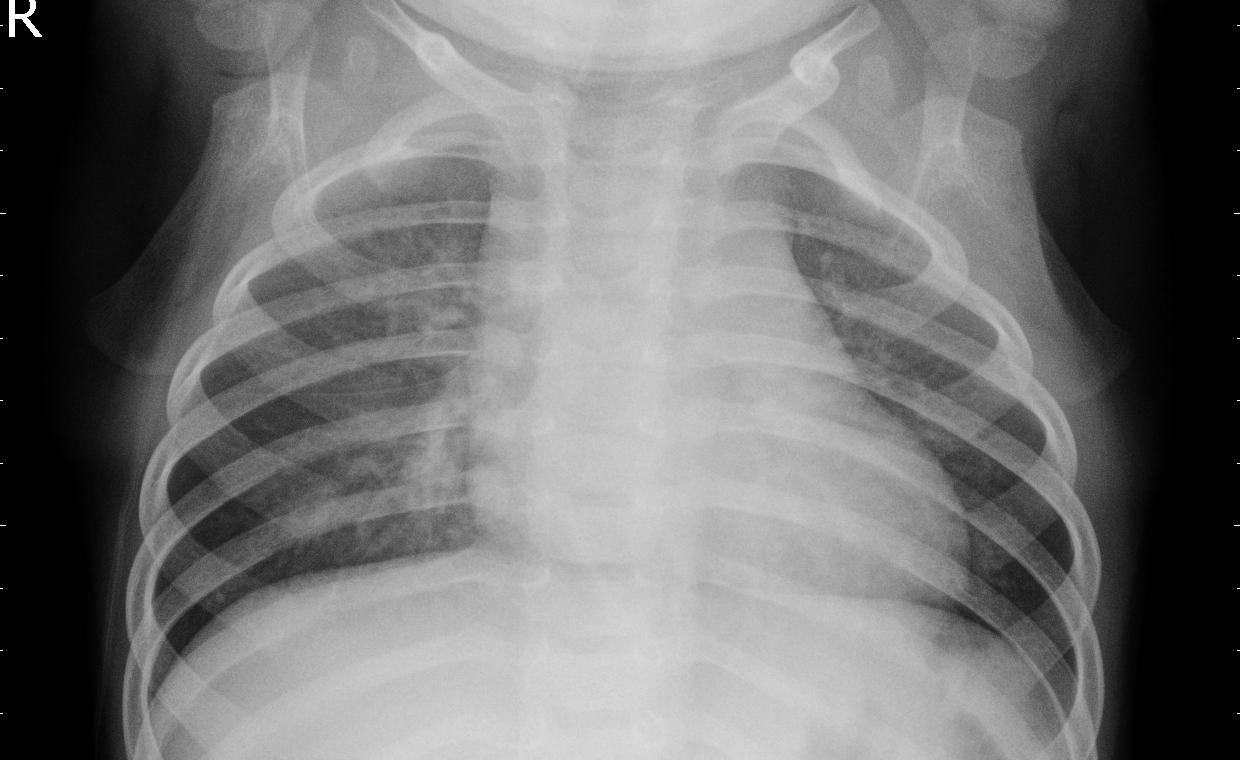
Diagnosis: PNEUMONIA